Field crop: maize
Growth stage: 2
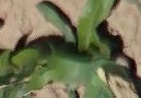
Species: maize